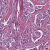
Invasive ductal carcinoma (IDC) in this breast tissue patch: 1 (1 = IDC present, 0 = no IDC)